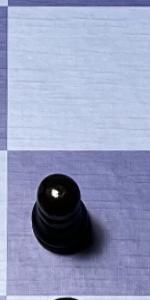
Label: Empty